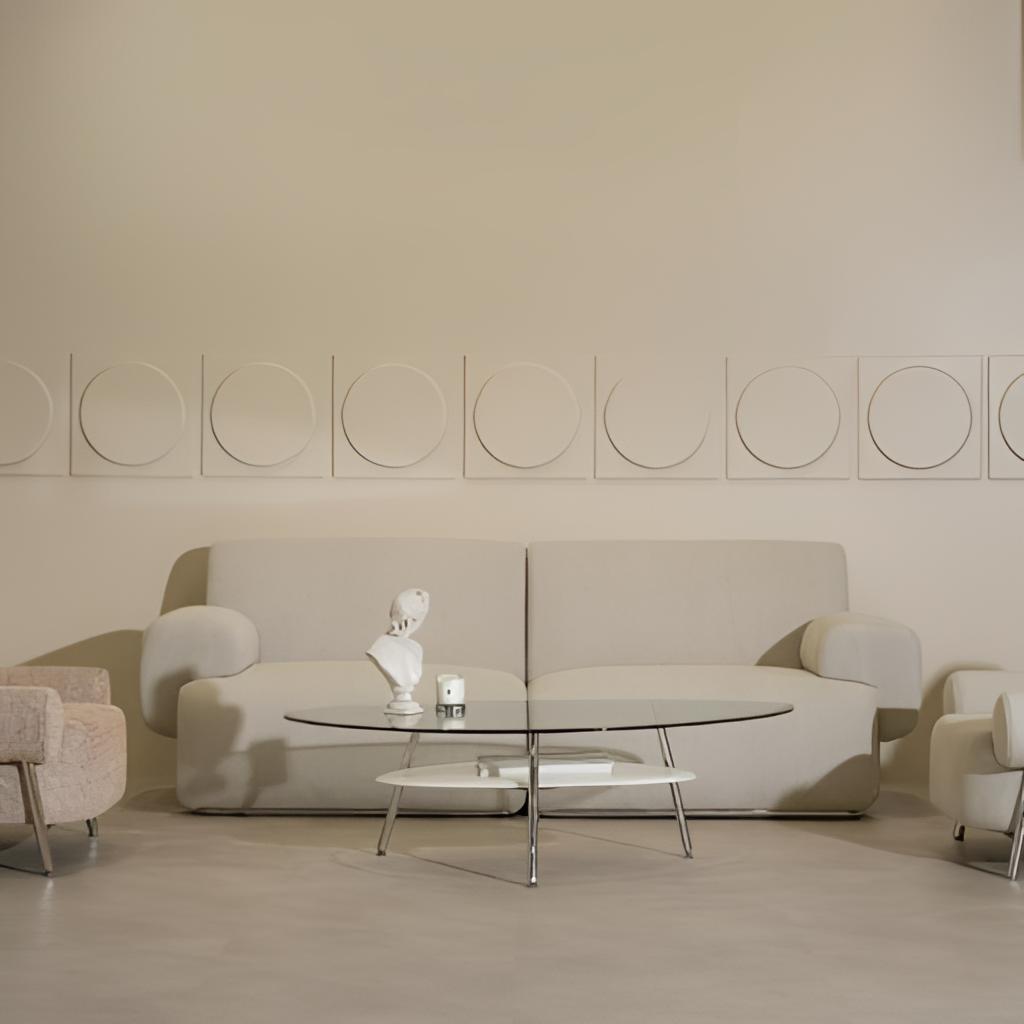
beige fabric sofa, living room, beige paint wallpaper, with geometric pattern, minimalist, beige concrete flooring, with smooth pattern